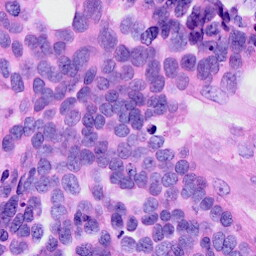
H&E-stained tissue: Ovarian